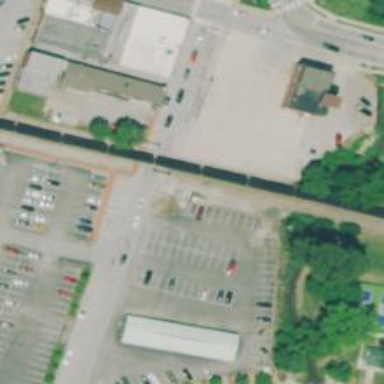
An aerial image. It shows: Railway crossing with full barriers.